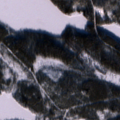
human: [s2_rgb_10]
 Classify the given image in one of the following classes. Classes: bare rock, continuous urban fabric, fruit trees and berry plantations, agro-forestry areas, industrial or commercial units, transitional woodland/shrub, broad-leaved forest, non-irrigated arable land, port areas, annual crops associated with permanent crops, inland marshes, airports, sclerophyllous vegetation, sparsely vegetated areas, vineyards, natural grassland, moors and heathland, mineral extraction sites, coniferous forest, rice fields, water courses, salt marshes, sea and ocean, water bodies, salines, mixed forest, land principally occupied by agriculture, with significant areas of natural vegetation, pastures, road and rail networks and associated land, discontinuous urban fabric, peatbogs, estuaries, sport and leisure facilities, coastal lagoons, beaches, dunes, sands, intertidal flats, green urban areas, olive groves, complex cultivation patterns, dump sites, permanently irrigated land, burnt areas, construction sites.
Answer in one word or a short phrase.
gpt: coniferous forest, water bodies